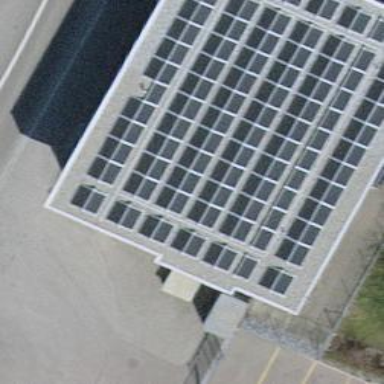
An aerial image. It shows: Service building.